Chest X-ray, AP view. Patient: 35 years old, sex F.
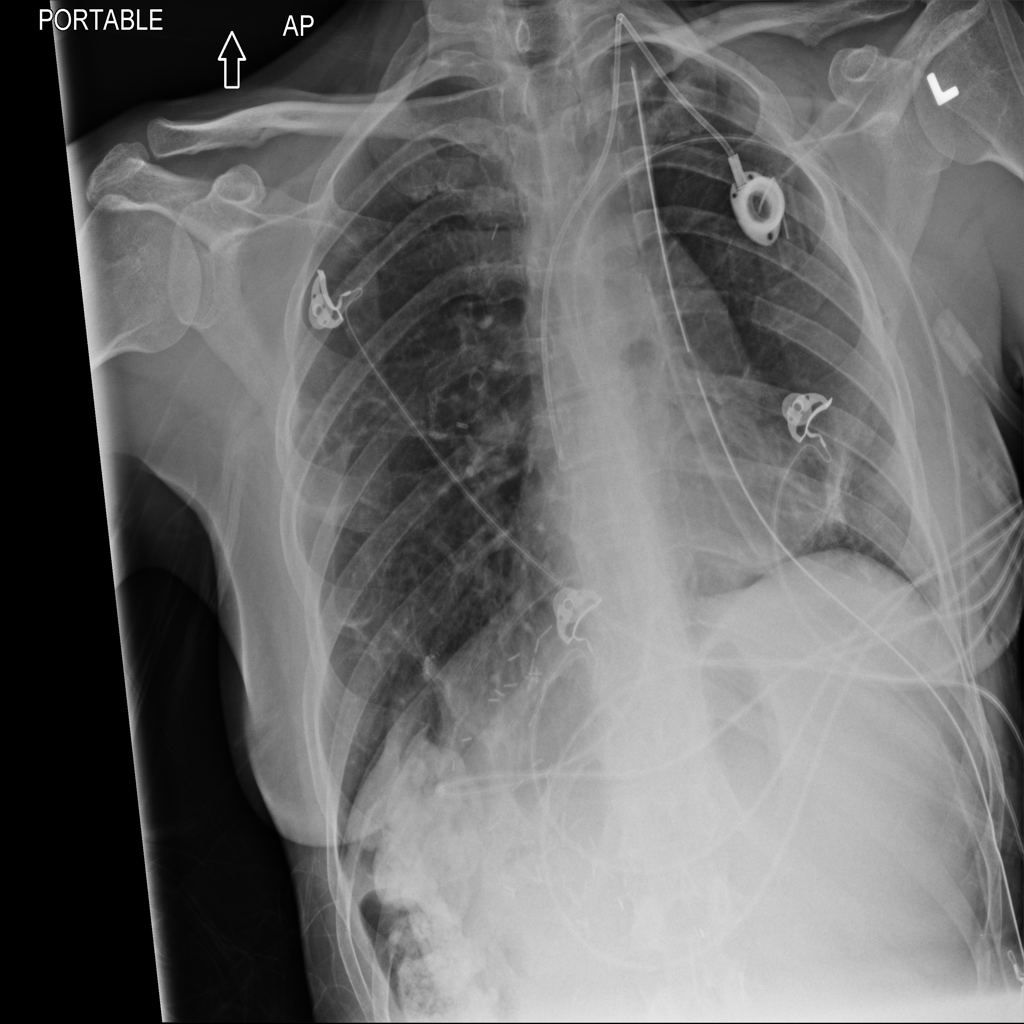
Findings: No Finding